Question: I have following codition for my app as shown in image.

On left View : The different User selection will be done in table view.
And the selected users information will be needed on right view while pressing the button.
How can I do this ?
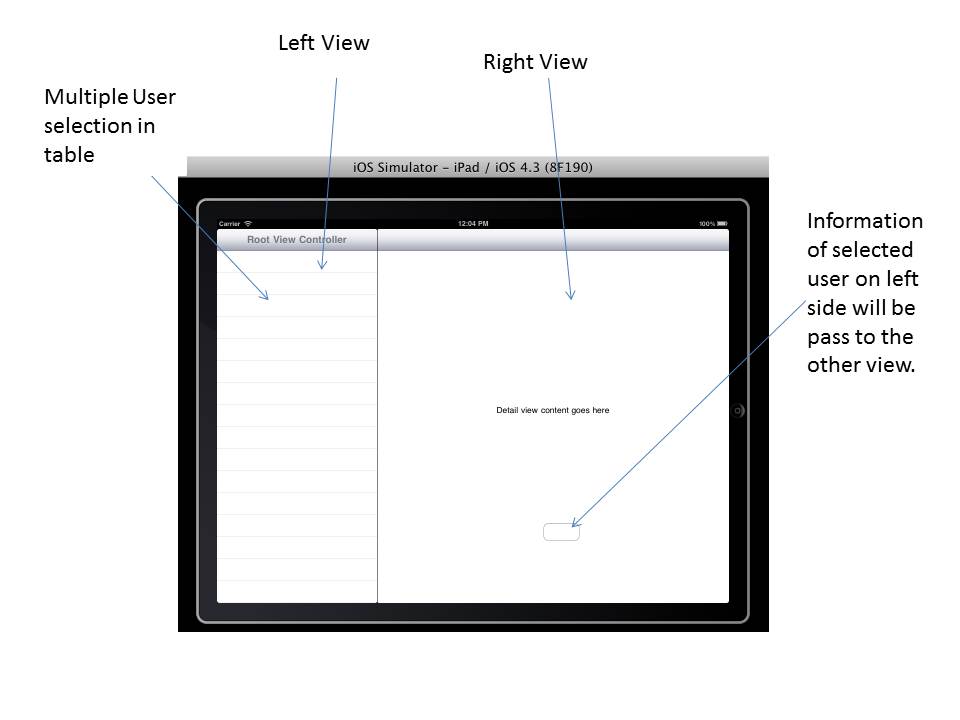
Answer: Use of Protocol is very simple to solve your problem.
When you tap on row on left side, then you just need to pass the object as userinfo and make a call to its delegate method which will be implemented in rightview.
This is very simple task if you know how to implement protocols for the viewController.
Hope this helps you.